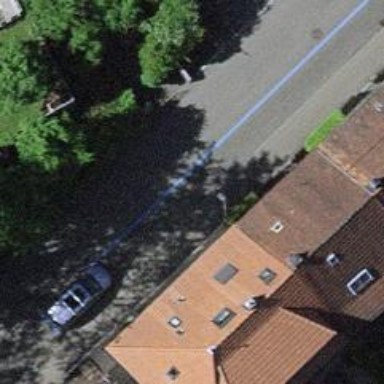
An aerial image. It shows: Residential road with asphalt surface and sidewalk on the left side.